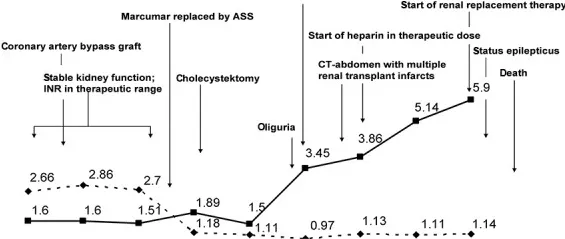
Patient's clinical history. Illustration of patient's creatinine and INR over time and hallmarks of clinical history.
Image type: pathology (immunostaining)